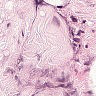
Metastatic tissue present: no